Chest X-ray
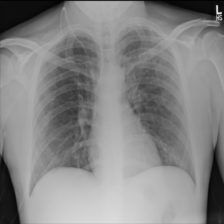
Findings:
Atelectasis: negative
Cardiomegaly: negative
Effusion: negative
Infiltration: negative
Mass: negative
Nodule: negative
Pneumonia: negative
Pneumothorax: negative
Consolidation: negative
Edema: negative
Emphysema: negative
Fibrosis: negative
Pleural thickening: negative
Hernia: negative